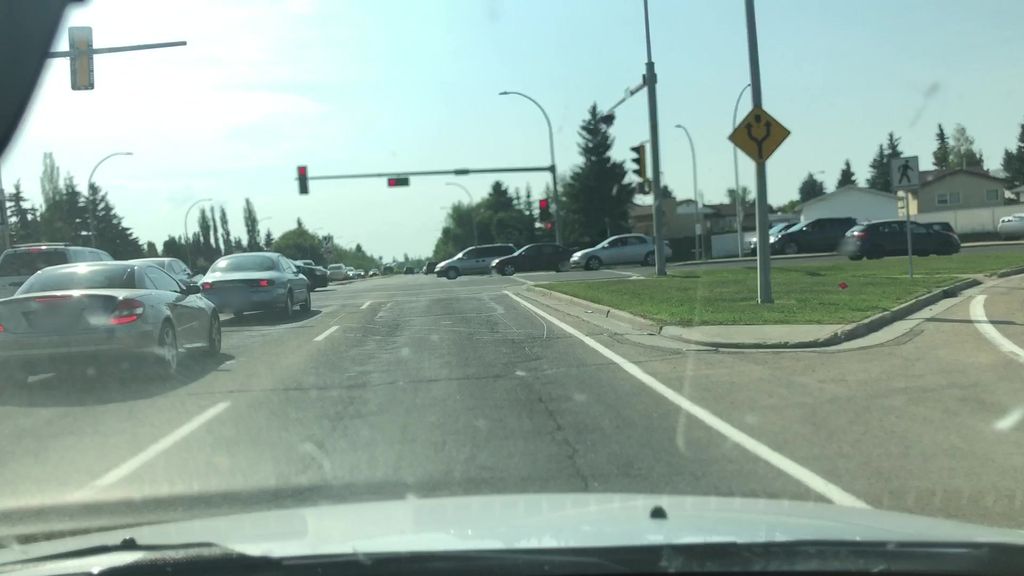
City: edmonton